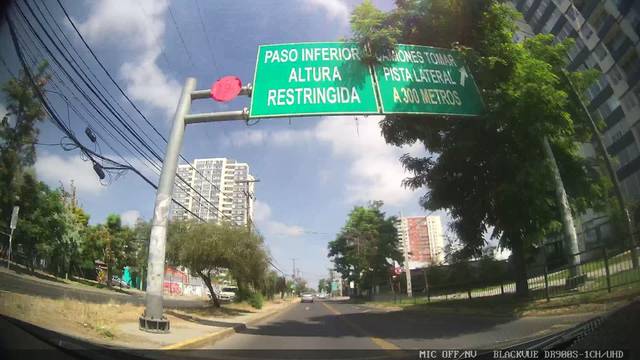
Region: Chile
Coordinates: -33.505, -70.65